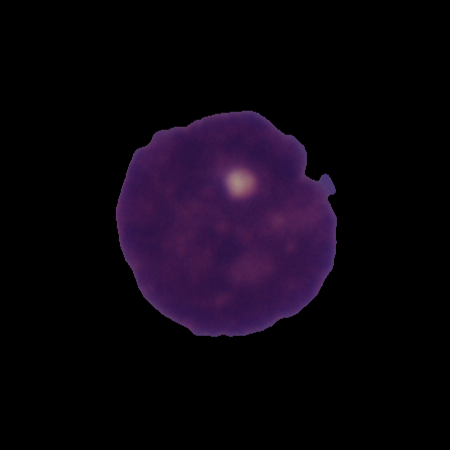
Label: cancer